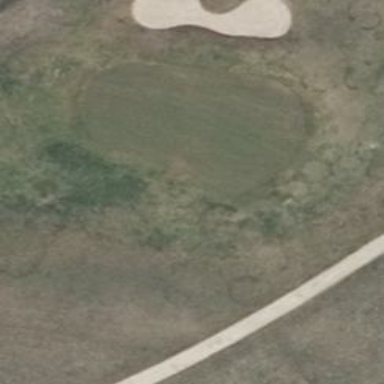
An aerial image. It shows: Golf green.